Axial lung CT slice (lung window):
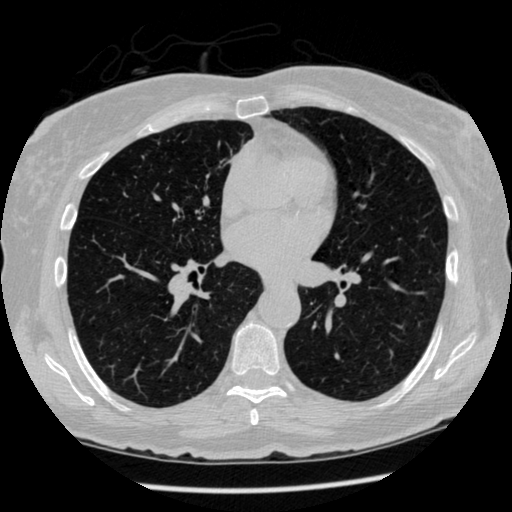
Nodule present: no